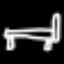
Label: bed